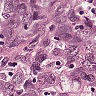
Metastatic tissue present: yes